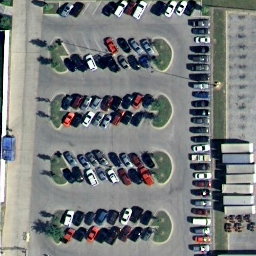
Label: parking lot